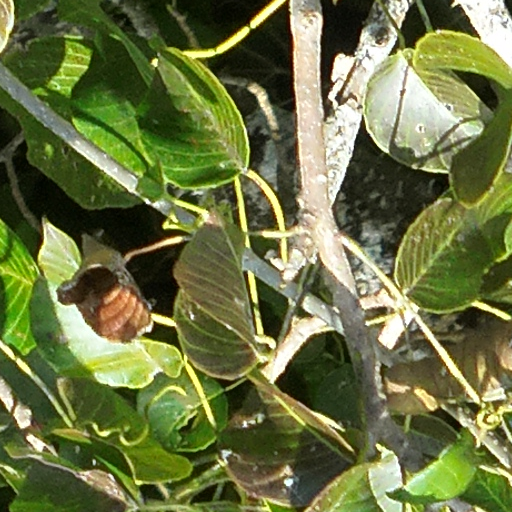
Species: Hura crepitans
GBIF accepted scientific name: Hura crepitans
Crown area (m\u00b2): 340.157